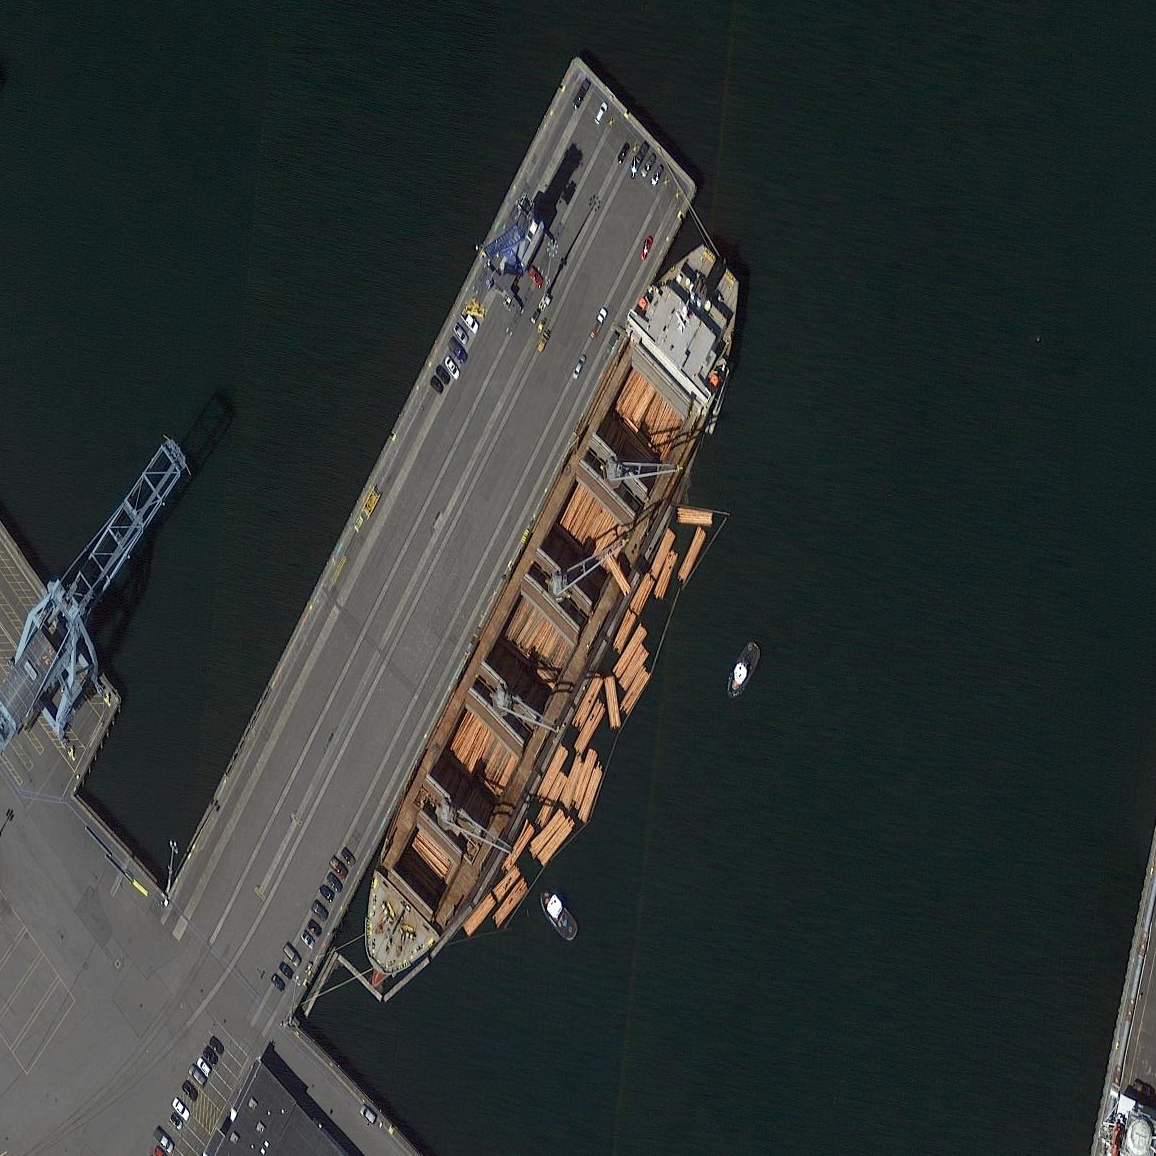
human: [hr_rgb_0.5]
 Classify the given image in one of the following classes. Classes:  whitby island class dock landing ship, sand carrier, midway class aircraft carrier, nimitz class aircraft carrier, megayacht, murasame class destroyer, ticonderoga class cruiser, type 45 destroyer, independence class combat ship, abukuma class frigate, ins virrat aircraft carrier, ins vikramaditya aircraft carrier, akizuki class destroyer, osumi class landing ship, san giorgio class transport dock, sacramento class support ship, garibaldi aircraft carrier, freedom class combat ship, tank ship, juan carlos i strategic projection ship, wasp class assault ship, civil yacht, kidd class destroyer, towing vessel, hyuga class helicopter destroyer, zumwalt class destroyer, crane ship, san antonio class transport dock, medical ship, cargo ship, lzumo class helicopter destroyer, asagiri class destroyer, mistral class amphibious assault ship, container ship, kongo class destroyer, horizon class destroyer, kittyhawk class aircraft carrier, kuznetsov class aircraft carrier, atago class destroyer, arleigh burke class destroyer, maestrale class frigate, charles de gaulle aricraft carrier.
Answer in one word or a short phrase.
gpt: Cargo ship